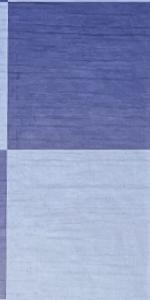
Label: Empty